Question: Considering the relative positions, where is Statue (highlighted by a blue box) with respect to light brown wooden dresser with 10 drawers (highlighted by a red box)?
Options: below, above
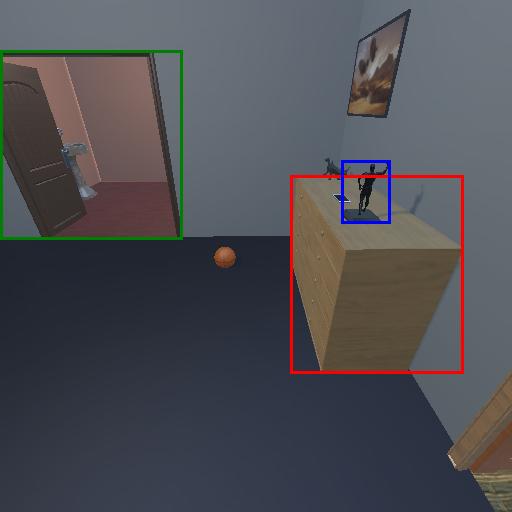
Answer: below